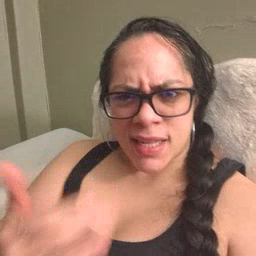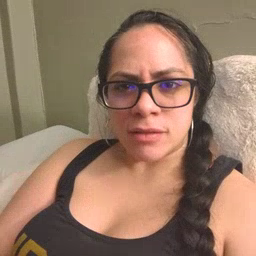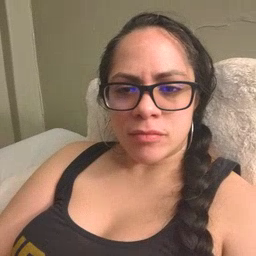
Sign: wait